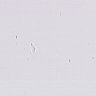
Metastatic tissue present: no